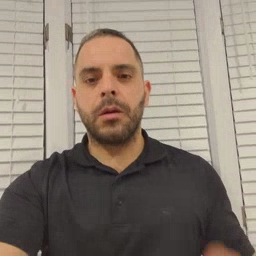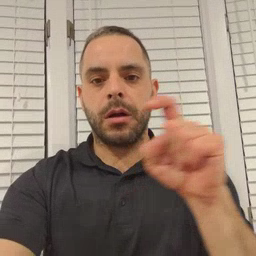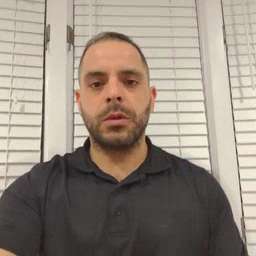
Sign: closet